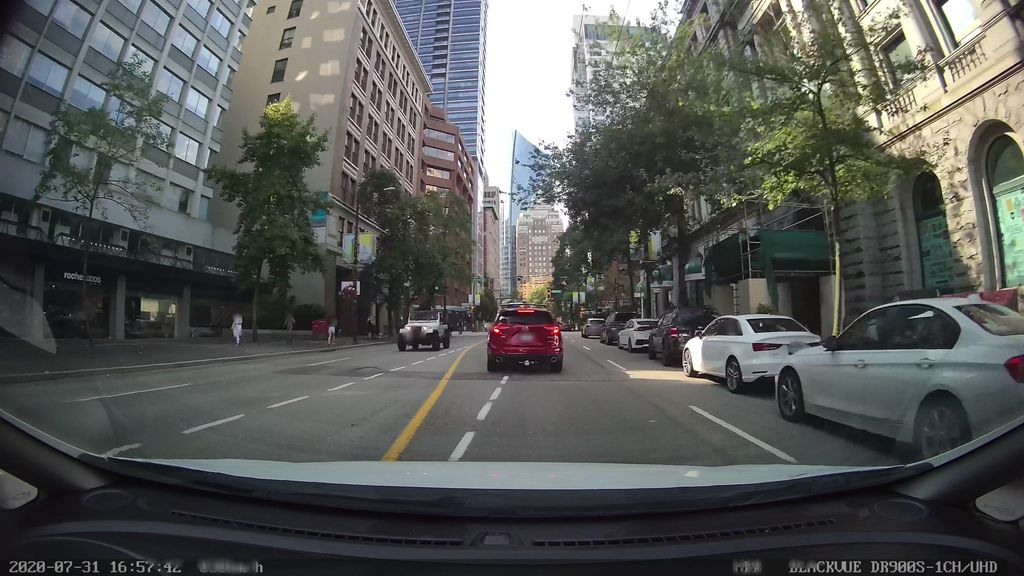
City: vancouver